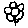
Label: flower